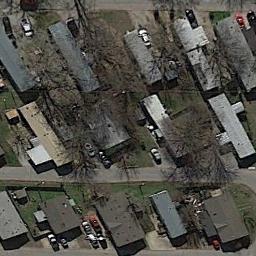
Label: residential